Question: I want to 'Find' Four UPPERCASE/CAPITAL Letters which must include small brackets '()'.
For example '(ABCD)'
Following code work fine with letters but it does not highlight brackets.
I think it is not finding brackets.
'''
Sub FindUppercaseLetter()
Selection.Find.ClearFormatting
With Selection.Find
.Text = "([A-Z][A-Z][A-Z][A-Z])"
.Replacement.Text = ""
.Forward = True
.Wrap = wdFindContinue
.MatchWildcards = True
End With
Selection.Find.Execute
End Sub
'''
This is the case:

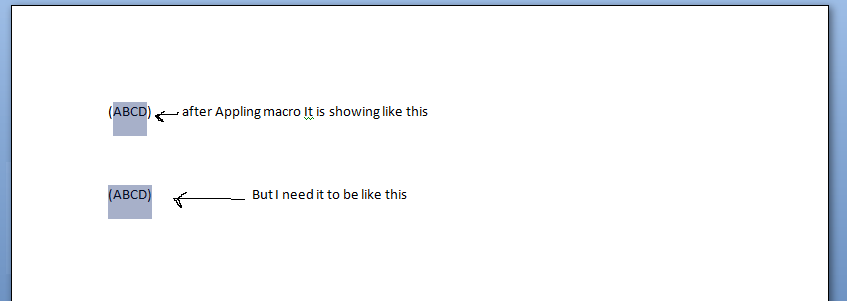
Answer: Parentheses have special meaning and need to be escaped wth a slash:
'''
.Text = "\([A-Z][A-Z][A-Z][A-Z]\)"
'''